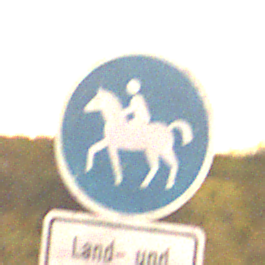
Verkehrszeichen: Reitweg
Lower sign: BesondereFahrzeugeUndTransportgueter8
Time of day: Night
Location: Outdoor (Nature)
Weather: Clear
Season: NotSpecified
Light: Natural